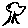
Label: tree